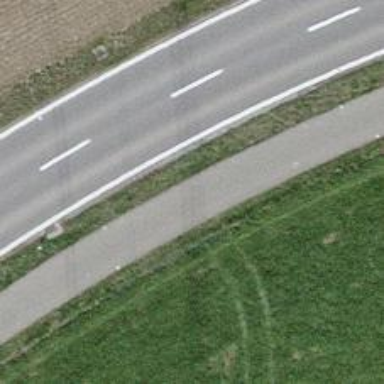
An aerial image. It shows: Cycleway.